Question: How do I write this correctly?
I am writing a stored procedure that will take ('StockName, NewOpenPrice, NewClosePrice'), and add a new record to the table (shown in image), IF the stockname does not EXIST. IF the stockname EXISTs, then OpenPrice and ClosePrice will be updated with the newly inserted prices. Finally I want to call the stored procedure
This is what it looks like now
'''
CREATE PROCEDURE p_updatestock
(
@StockName VARCHAR(50),
@OpenPrice MONEY,
@ClosePrice MONEY)
AS
Declare @NewOpenPrice MONEY
Declare @NewClosePrice MONEY
UPDATE Stocks
SET StockName = @StockName
SET @StockName = @rowcount
UPDATE Stocks
SET NewOpenPrice = @NewOpenPrice
WHERE OpenPrice = @NewOpenPrice
SET @NewOpenPrice = @rowcount
IF (@StockName EXIST THEN OpenPrice)
UPDATE Stocks
SET NewClosePrice = @NewClosePrice
WHERE ClosePrice = @NewClosePrice
SET @NewClosePrice = @rowcount
IF (@StockName EXIST THEN ClosePrice)
'''

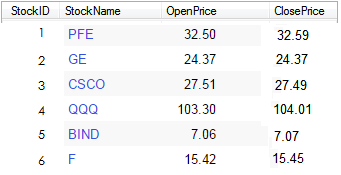
Answer: I think this is what you need
'''
CREATE PROCEDURE P_updatestock (@StockName VARCHAR(50),
@OpenPrice MONEY,
@ClosePrice MONEY)
AS
BEGIN
IF EXISTS (SELECT 1
FROM Stocks
WHERE StockName = @StockName)
UPDATE Stocks
SET ClosePrice = @ClosePrice,
Openprice = @Openprice
WHERE StockName = @StockName
ELSE
INSERT INTO stocks
(StockName,
Openprice,
ClosePrice)
VALUES (@StockName,
@Openprice,
@ClosePrice)
END
'''
Or use 'Merge' instead of 'If-Else'
'''
MERGE Stocks AS target
USING (SELECT @StockName,
@OpenPrice,
@ClosePrice) AS source (StockName, OpenPrice, ClosePrice)
ON ( target.StockName = source.StockName )
WHEN MATCHED THEN
UPDATE SET ClosePrice = source.ClosePrice,
Openprice = source.Openprice
WHEN NOT MATCHED THEN
INSERT (StockName,
Openprice,
ClosePrice)
VALUES (source.StockName,
source.Openprice,
source.closeprice)
'''
To execute
'''
exec P_updatestock 'PFE',22.34,32.45
'''